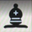
Piece: bB